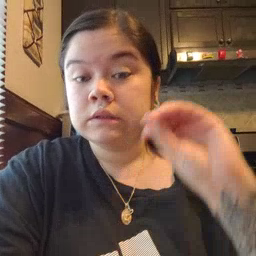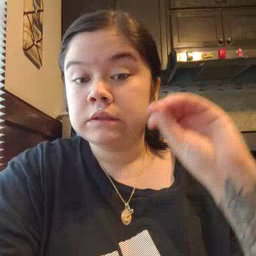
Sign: sun